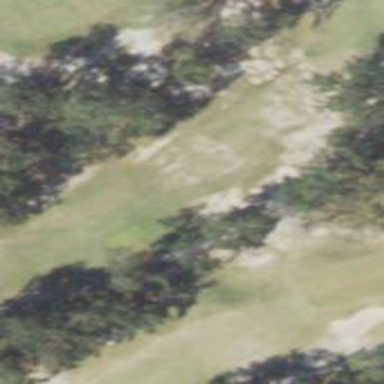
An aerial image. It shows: Service road designated as golf cart path.